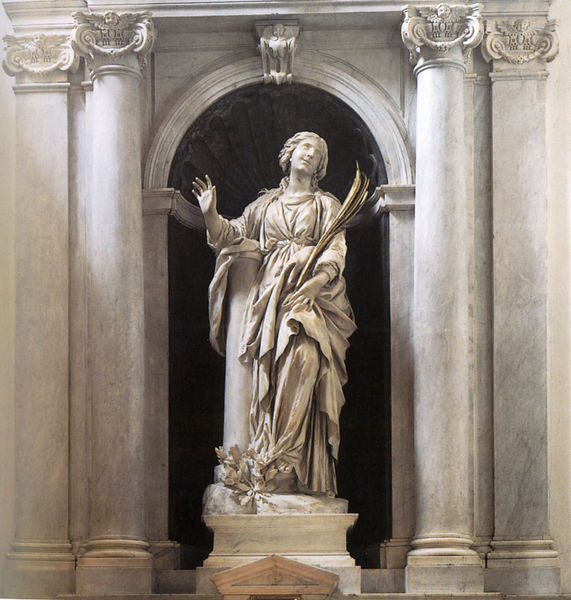
Titel: Skulptur der Hl. Bibiana
Künstler: Giovanni Lorenzo Bernini
Standort: Rom, Kirche St. Bibiana (EU - I - Latium)
Schlagwörter: blätter, flügel, hand, laub, mann, umhang, weiß, finger, frau, haar, kleid, marmor, pfeiler, schwarz, säule, säulen, blick, falten, gesicht, halten, sockel, stein, hände, figur, gewand, haare, engel, skulptur, statue, bogen, giebel, rundbogen, faltenwurf, plastik, foto, nische, antike, zweig, kapitelle, kapitell, palmzweig, ionisch, muschel, putten, palmenzweig, gen himmel